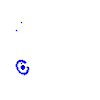
Particle: kaon